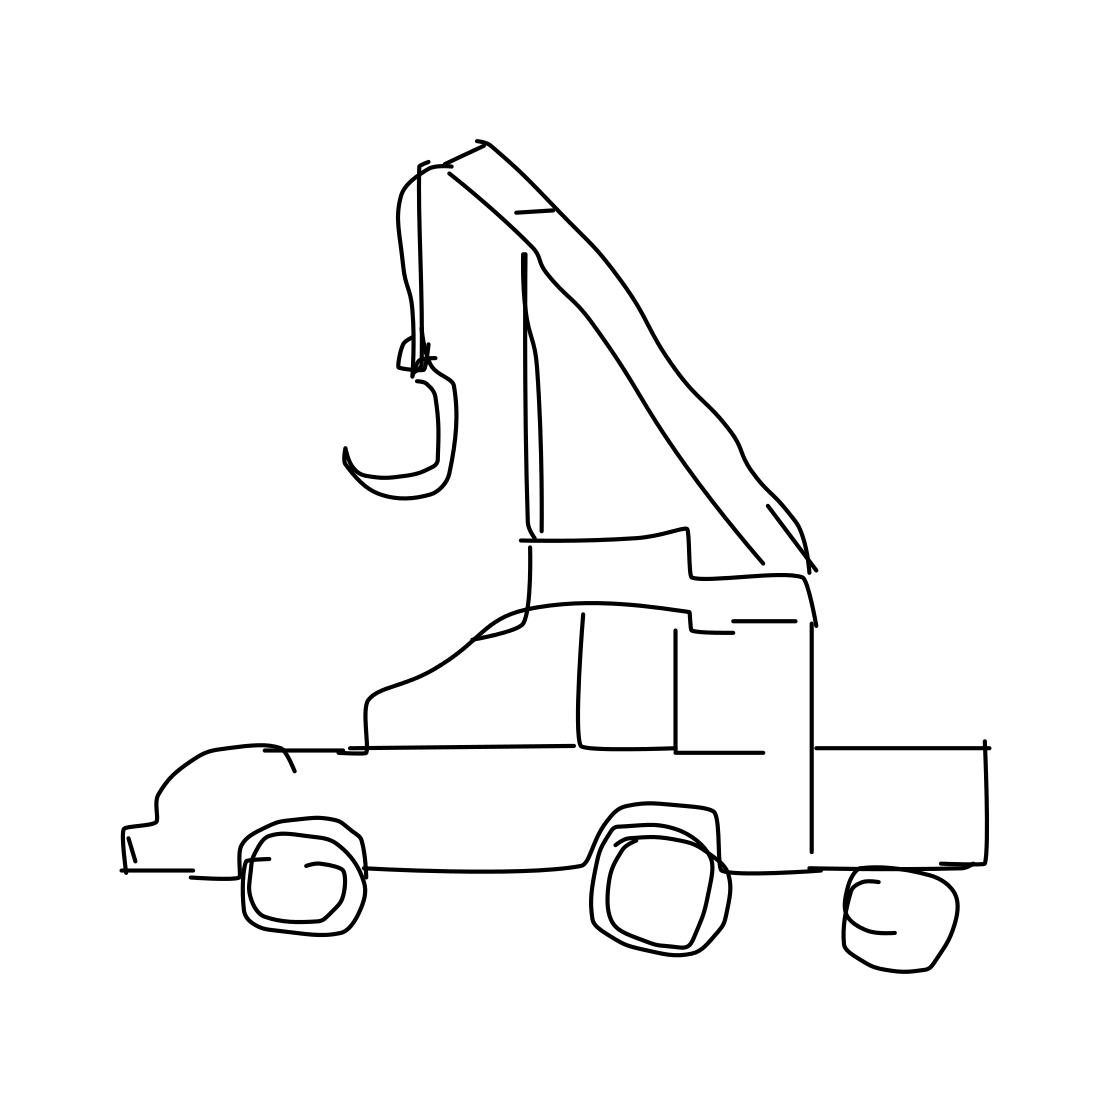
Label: crane (machine)